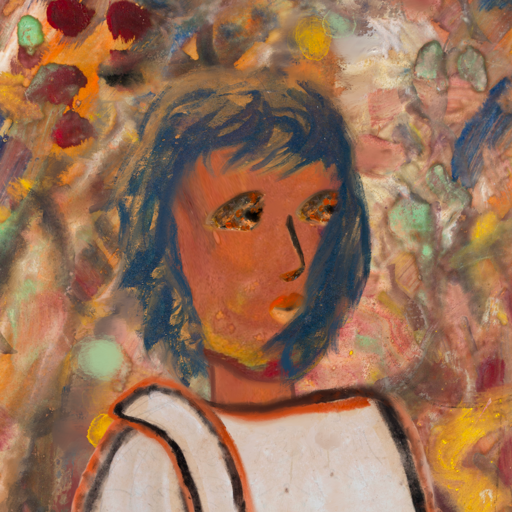
Background: Mother_And_Son_Mother, Head And Neck Side: Mother_And_Son_Son, Face Side: Gypsy_Queen, Bust: Roy_Bahadur, Hair Side: In_The_Sun, Head Accessory: Blank, Second Necklace: Blank, Necklace: Blank, Baby: Blank